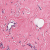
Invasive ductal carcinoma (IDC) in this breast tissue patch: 0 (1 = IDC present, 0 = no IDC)